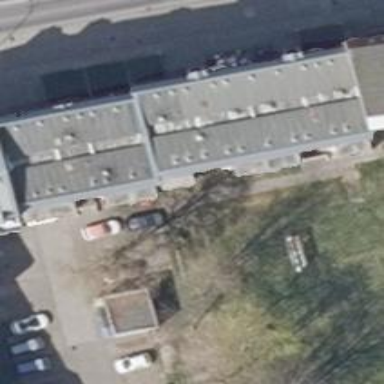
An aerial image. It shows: Image showing building with apartments.